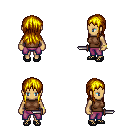
a pixel art fantasy rpg character, female body template, human, tanned skin, brown sleeveless shirt, magenta pants, blonde unkempt hairstyle, bracelets, ghillies, dagger, four views (front, back, left, right), 2x2 character sprite sheet, small pixel art, hard edges, no anti-aliasing